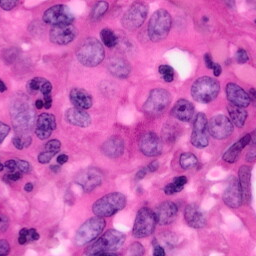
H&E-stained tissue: Pancreatic